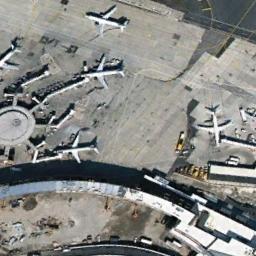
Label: airplane